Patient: sex F, age 68
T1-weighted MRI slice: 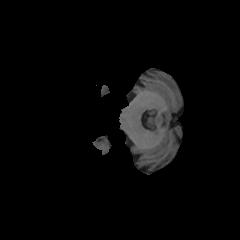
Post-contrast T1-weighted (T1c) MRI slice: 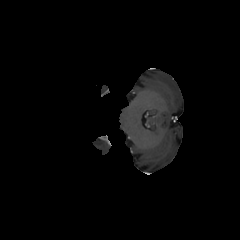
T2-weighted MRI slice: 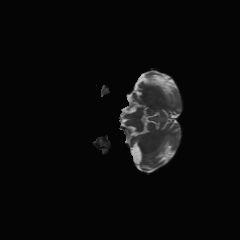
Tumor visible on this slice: no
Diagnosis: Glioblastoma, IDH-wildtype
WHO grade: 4